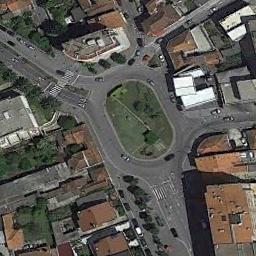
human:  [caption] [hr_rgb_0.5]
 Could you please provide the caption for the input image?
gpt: Many buildings are next to the roundabout .

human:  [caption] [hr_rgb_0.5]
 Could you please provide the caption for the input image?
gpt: There are several moving vehicles on the road at the roundabout, Many buildings and some trees and a few lawns around the roundabout .

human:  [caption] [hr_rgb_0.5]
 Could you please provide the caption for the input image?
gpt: The roundabout is next to buildings and trees .

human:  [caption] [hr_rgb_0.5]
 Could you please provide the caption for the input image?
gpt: The roundabout with four exits and entrances is in the residential area .

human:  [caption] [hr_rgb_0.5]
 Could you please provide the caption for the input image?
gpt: There are many brown buildings around the roundabout .